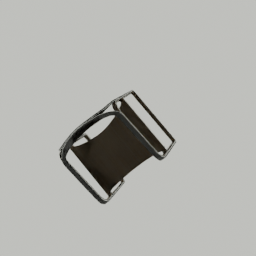
Label: furniture